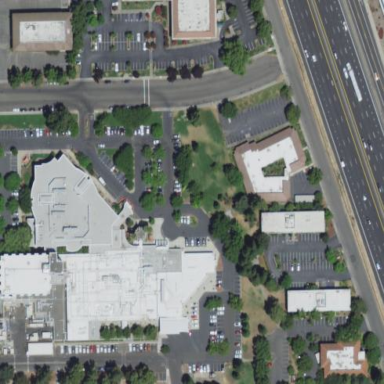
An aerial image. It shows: Hospital building.